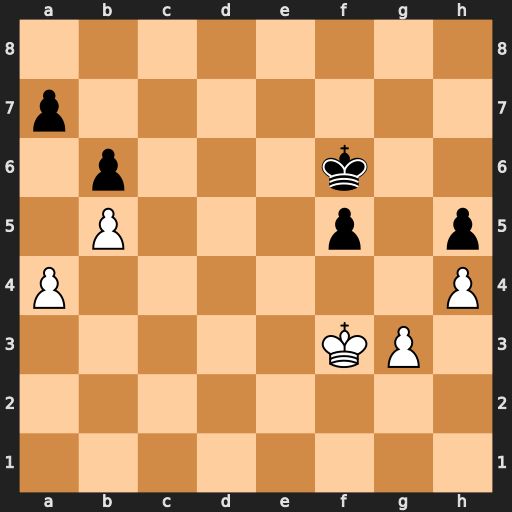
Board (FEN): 8/p7/1p3k2/1P3p1p/P6P/5KP1/8/8
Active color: w
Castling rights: -
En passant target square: -
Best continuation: Kf4 Ke6 Kg5